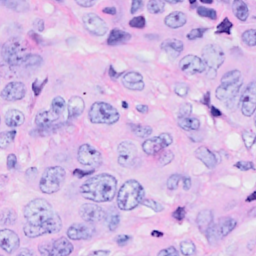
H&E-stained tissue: Breast